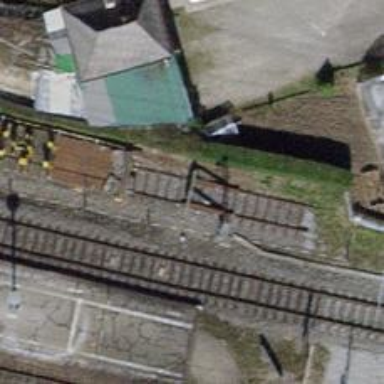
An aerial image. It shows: Railway buffer stop.